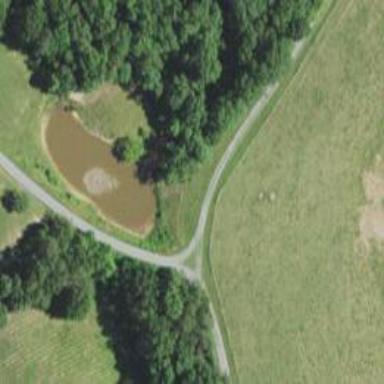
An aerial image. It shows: Driveway leading to service road.